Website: apple
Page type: billing-address
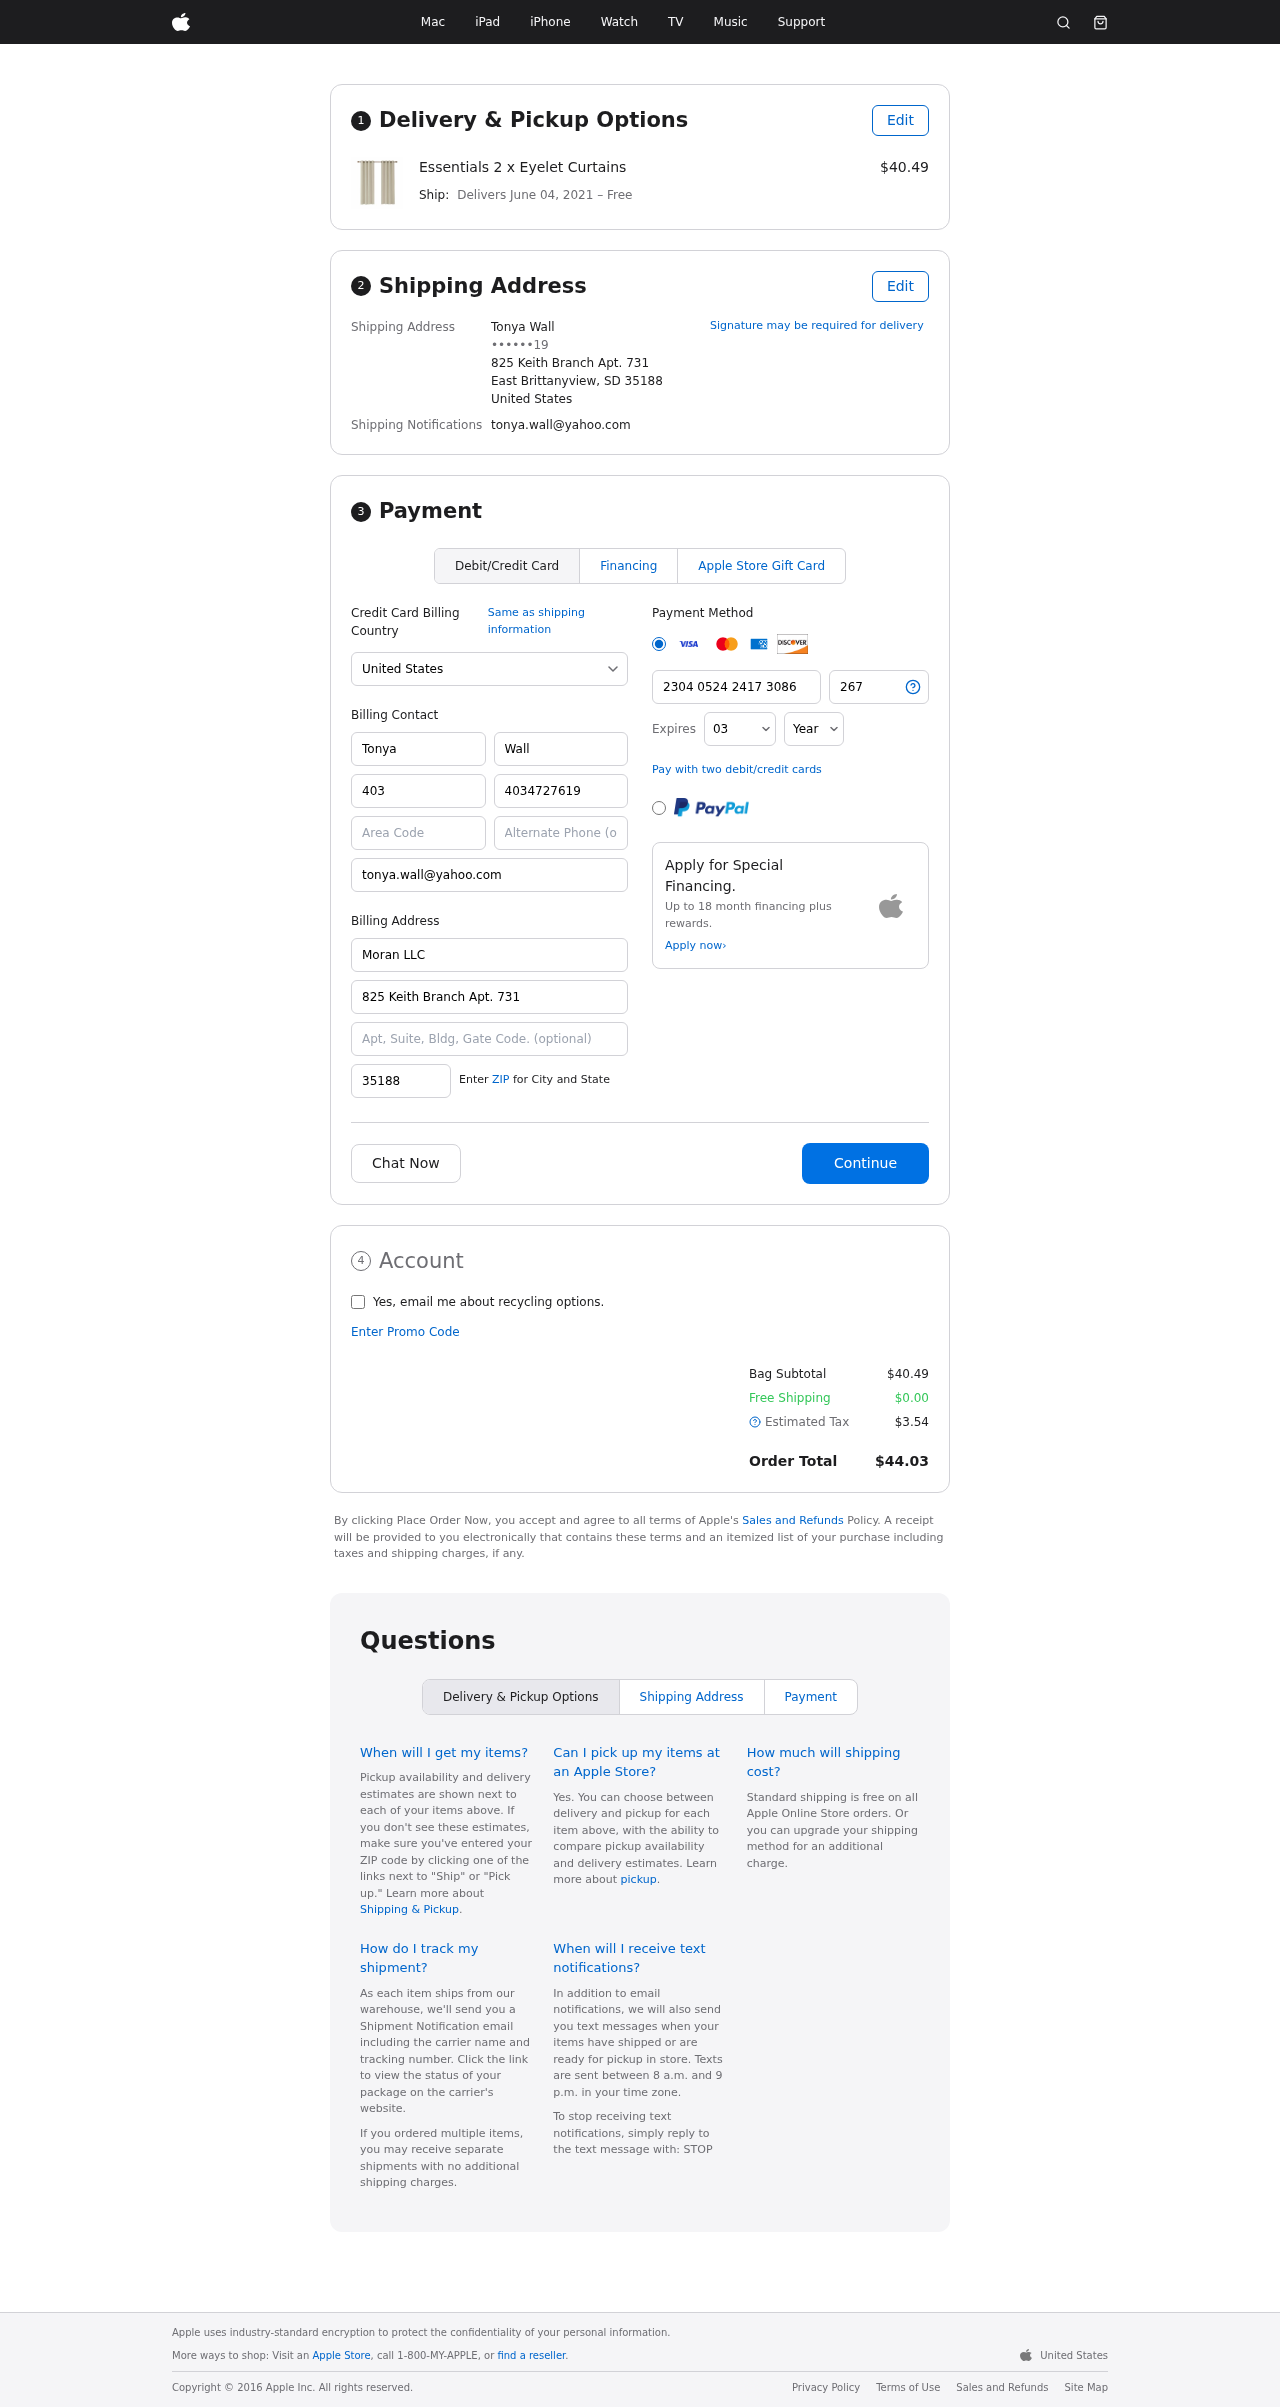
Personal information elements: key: PII_CARD_CVV
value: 267
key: PII_CARD_EXPIRY_MONTH
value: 03
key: PII_CARD_EXPIRY_YEAR
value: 28
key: PII_CARD_NUMBER
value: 2304 0524 2417 3086
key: PII_CITY_STATE_ZIP
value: East Brittanyview, SD 35188
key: PII_COUNTRY
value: United States
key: PII_EMAIL
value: tonya.wall@yahoo.com
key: PII_FULLNAME
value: Tonya Wall
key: PII_STREET
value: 825 Keith Branch Apt. 731
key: PII_PHONE_MASKED
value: ••••••19
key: PII_BILLING_FIRSTNAME
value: Tonya
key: PII_BILLING_LASTNAME
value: Wall
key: PII_BILLING_PHONE_AREA
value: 403
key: PII_BILLING_PHONE
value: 4034727619
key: PII_BILLING_EMAIL
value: tonya.wall@yahoo.com
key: PII_BILLING_COMPANY
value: Moran LLC
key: PII_BILLING_STREET
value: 825 Keith Branch Apt. 731
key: PII_BILLING_POSTCODE
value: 35188
Product elements: key: PRODUCT1_NAME
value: Essentials 2 x Eyelet Curtains
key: PRODUCT1_PRICE
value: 40.49
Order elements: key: ORDER_DELIVERY_DATE
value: June 04, 2021
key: ORDER_SUBTOTAL
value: $40.49
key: ORDER_SHIPPING_COST
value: $0.00
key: ORDER_TAX
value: $3.54
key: ORDER_TOTAL
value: $44.03